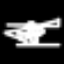
Label: airplane